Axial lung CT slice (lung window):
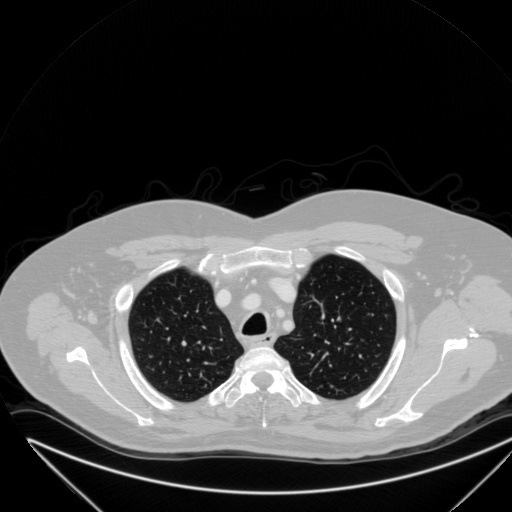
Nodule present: no